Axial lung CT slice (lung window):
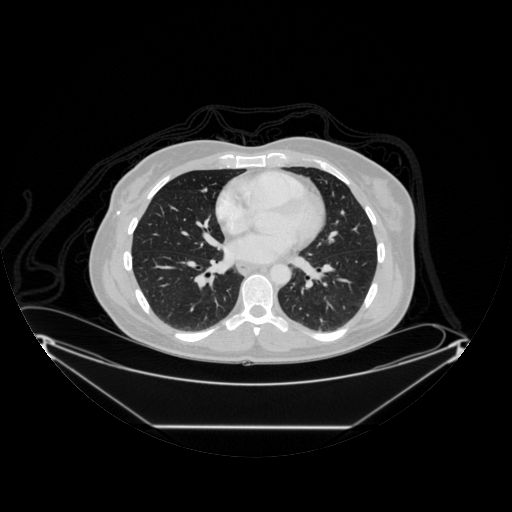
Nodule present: no